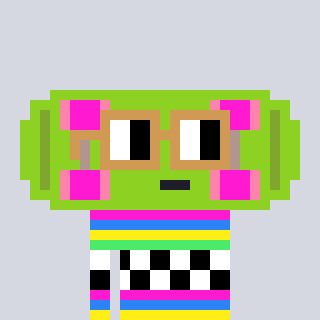
a pixel art character with square brown glasses, a skateboard-shaped head and a hotbrown-colored body on a cool background